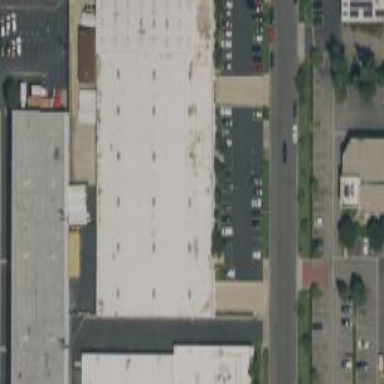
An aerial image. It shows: Warehouse section of building.